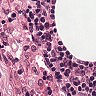
Metastatic tissue present: no